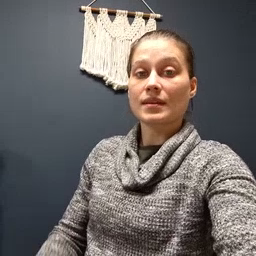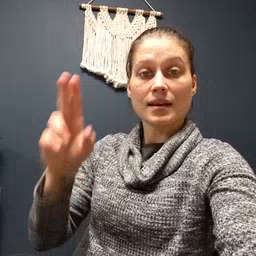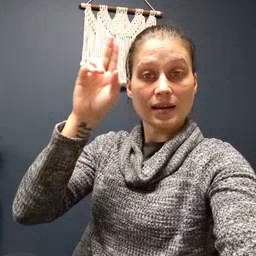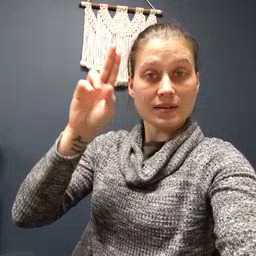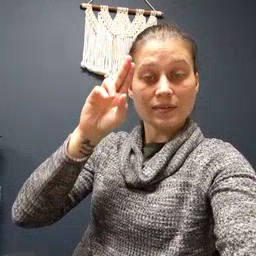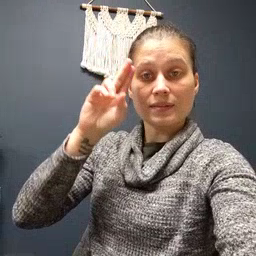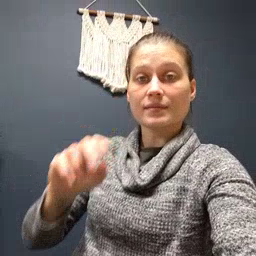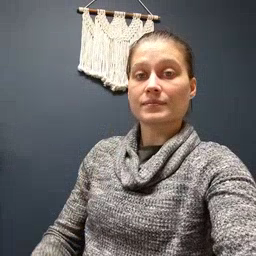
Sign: uncle